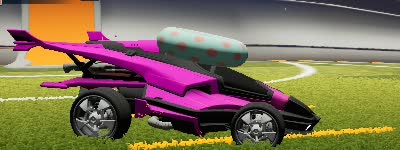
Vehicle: aftershock